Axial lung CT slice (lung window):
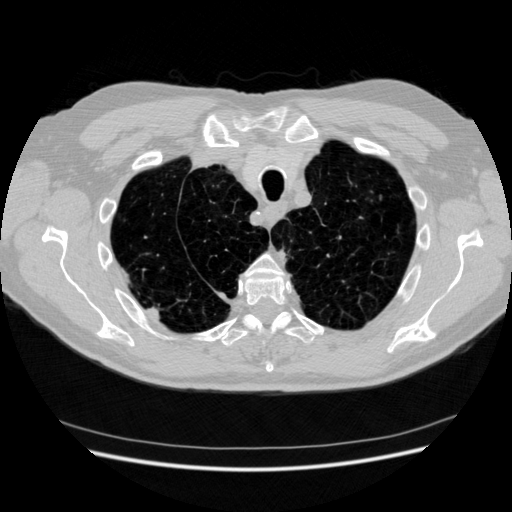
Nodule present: no